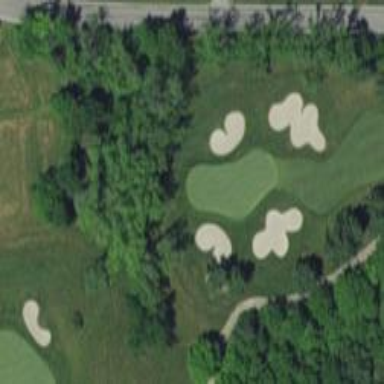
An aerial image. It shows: Golf hole.